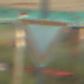
Verkehrszeichen: VorfahrtGewaehren
Umgebung: Roofed, Special
Tageszeit: MorningAfternoon
Wetter: PartlyCloudy
Licht: Natural
Jahreszeit: NotSpecified
Kontrast: MediumContrast